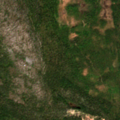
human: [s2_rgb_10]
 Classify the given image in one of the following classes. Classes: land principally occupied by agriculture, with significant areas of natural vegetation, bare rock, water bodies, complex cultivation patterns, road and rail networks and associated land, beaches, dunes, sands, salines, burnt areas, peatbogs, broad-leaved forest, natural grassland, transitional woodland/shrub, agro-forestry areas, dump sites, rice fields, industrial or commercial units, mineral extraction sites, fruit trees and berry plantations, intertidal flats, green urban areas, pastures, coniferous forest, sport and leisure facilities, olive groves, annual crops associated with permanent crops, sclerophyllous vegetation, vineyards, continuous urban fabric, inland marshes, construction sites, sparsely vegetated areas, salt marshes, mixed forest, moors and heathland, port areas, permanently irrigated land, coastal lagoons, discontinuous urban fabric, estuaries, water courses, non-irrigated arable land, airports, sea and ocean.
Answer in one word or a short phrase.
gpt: coniferous forest, mixed forest, transitional woodland/shrub, bare rock